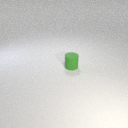
small green rubber cylinder